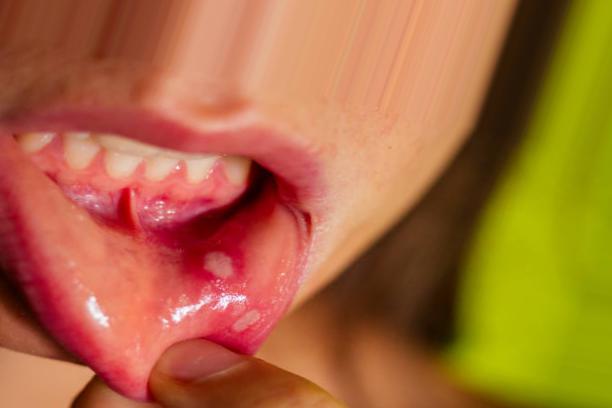
Condition: Mouth Ulcer